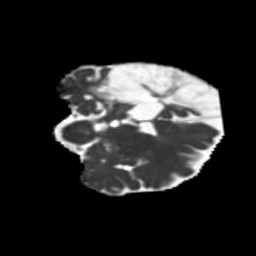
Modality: MD
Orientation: coronal
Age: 61
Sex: female
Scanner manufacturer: siemens
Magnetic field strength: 3 T
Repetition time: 5.25 s
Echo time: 0.08 s